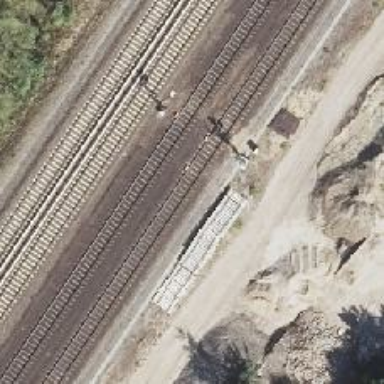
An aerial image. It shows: Electrified contact line.